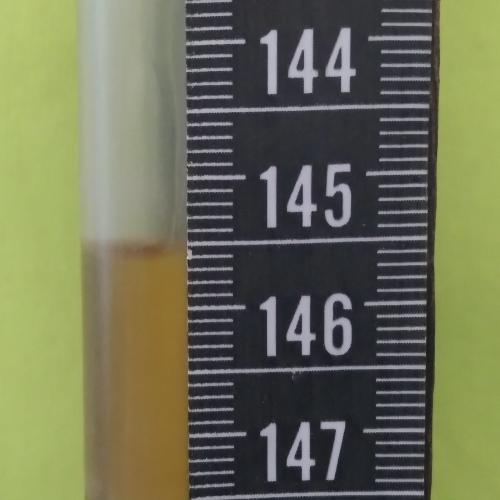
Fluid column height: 145.5 cm